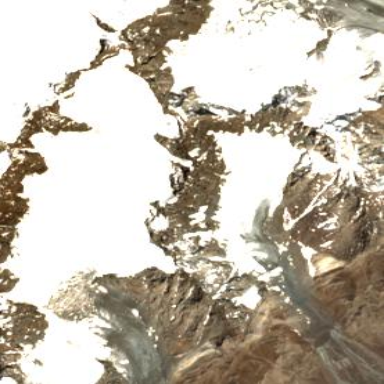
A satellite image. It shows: Majestic glacier in the distance.